Question: even though php page's header set to UTF-8 i get this error

here is meta tag
'''
<meta http-equiv="Content-Type" content="text/html; charset=utf-8" />
'''
text is coming from php gettext.
how can i solve this ?
thanks
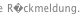
Answer: The output is probably encoded in ISO-8859-1 when it came from gettext. While you could manually convert it with 'utf8_encode()', there is a builtin feature for gettext which should do that automatically.
See the user comment here:
<URL>
In your case you would need:
'''
bind_textdomain_codeset($domain, "UTF-8");
'''
Obviously it would be best if your gettext .mo files were encoded in UTF-8 too.
If that doesn't help yet, try overriding the locale with 'setlocale("de_DE.UTF-8")' or maybe 'putenv("LC_MESSAGES", "de_DE.UTF-8")' and 'LANG=' or similar.